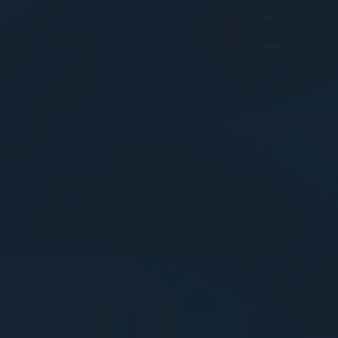
Label: other